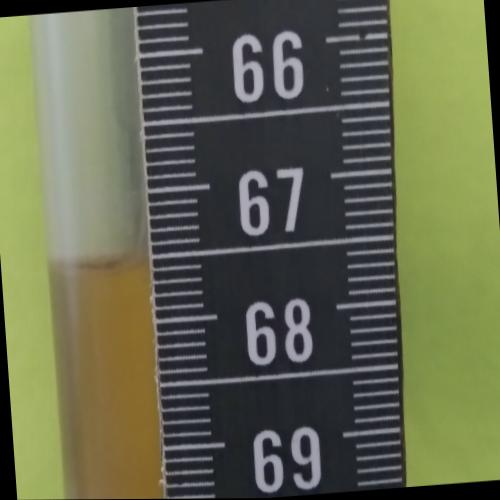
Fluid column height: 67.5 cm